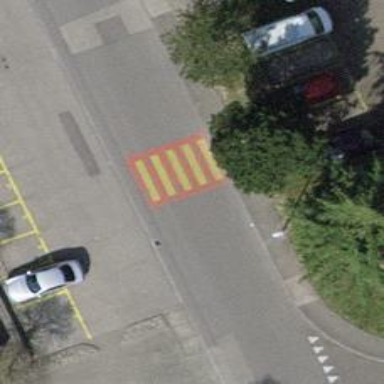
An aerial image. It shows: Marked road crossing.